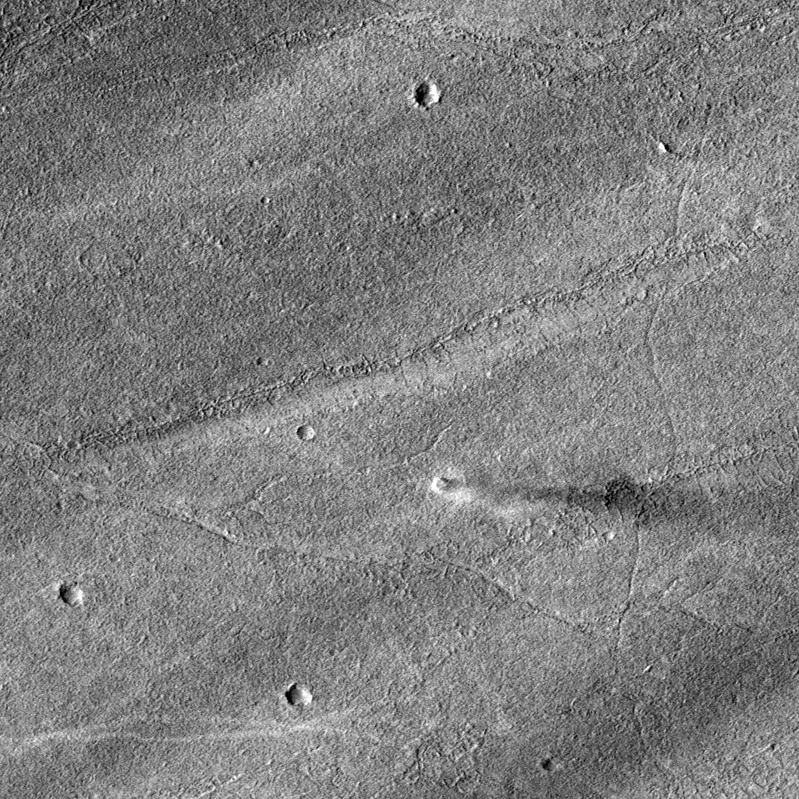
Label: dustdevil